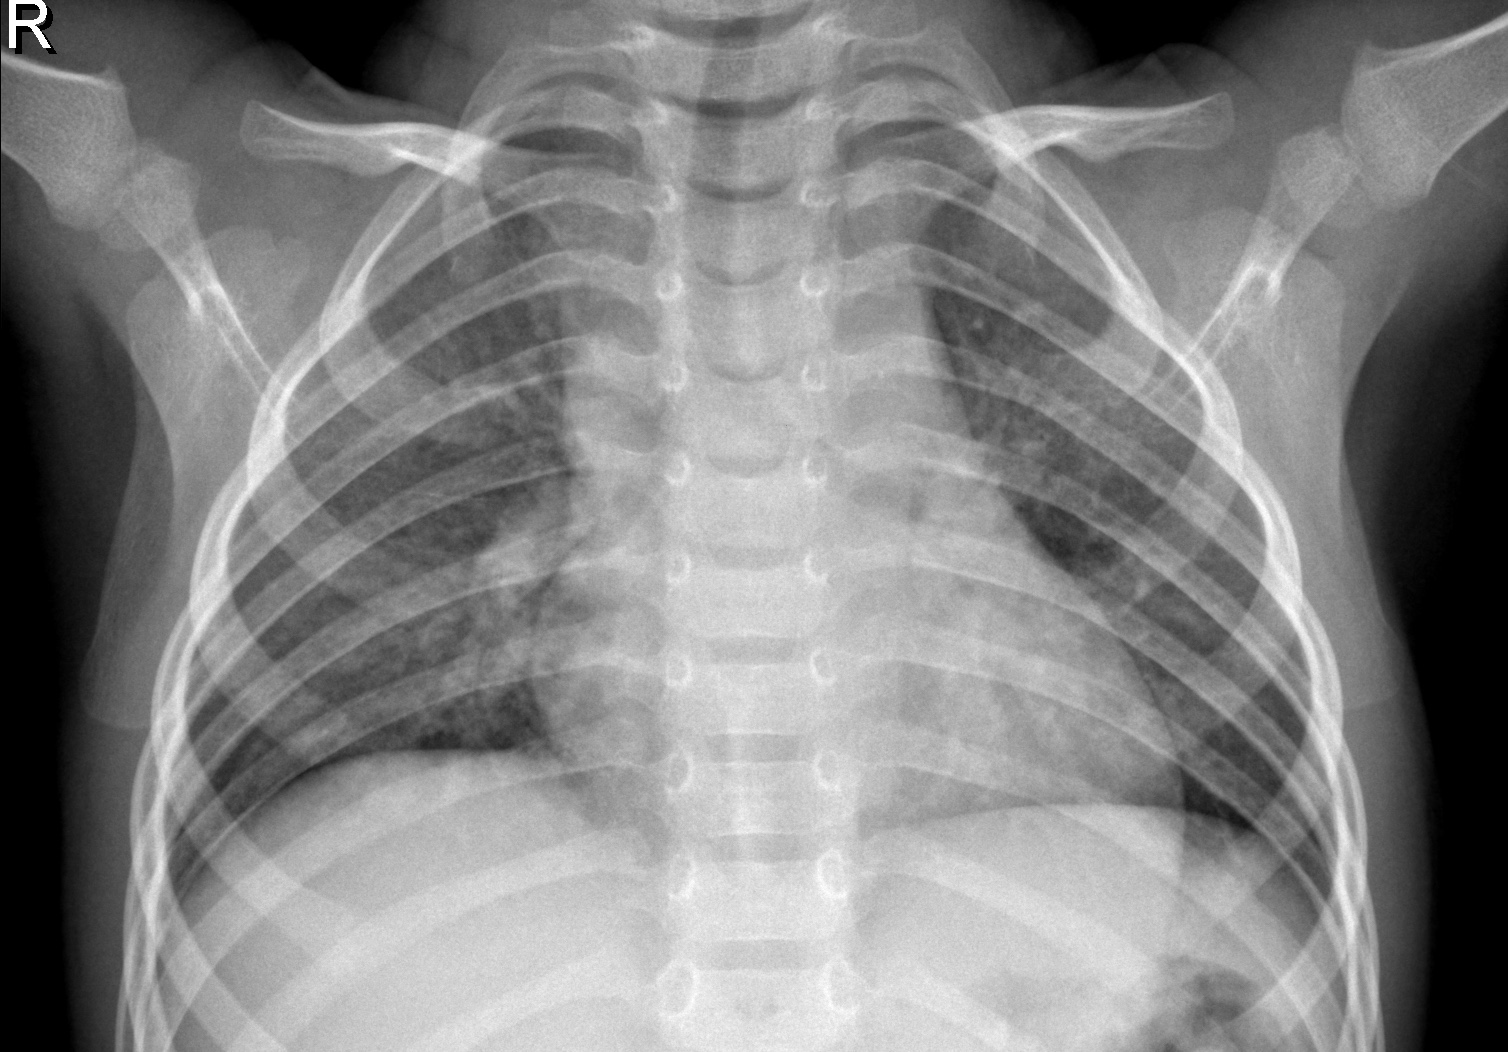
Diagnosis: NORMAL